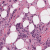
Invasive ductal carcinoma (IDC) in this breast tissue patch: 1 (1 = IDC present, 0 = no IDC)